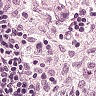
Metastatic tissue present: no